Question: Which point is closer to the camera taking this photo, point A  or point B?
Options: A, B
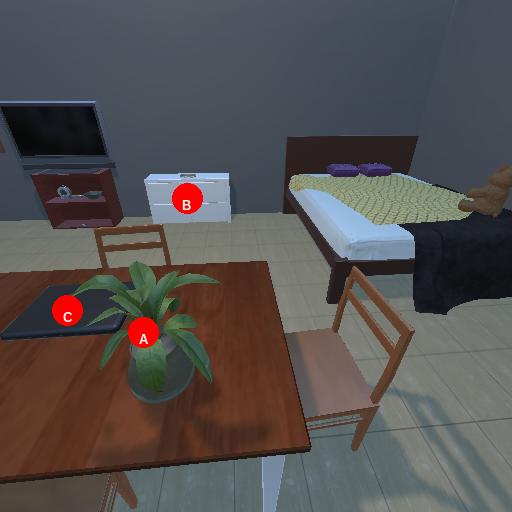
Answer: A